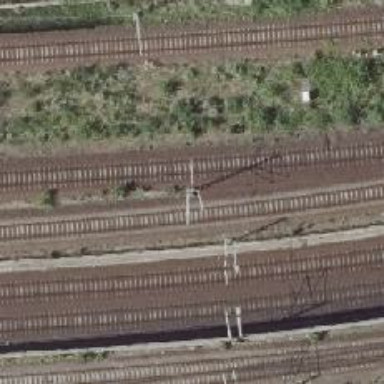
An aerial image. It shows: Catenary mast for power lines.